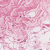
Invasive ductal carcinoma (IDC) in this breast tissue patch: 0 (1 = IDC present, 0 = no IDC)